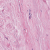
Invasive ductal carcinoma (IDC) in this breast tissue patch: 0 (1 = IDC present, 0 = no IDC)